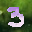
Label: 3